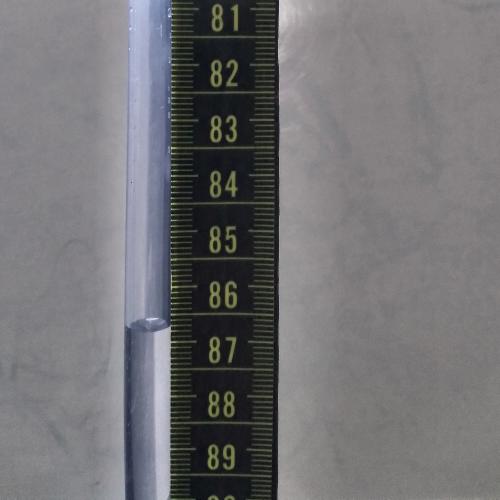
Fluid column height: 86.7 cm